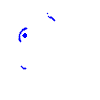
Particle: proton